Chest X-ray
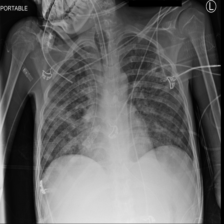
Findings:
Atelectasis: negative
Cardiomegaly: negative
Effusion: positive
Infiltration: negative
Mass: negative
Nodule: negative
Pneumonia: negative
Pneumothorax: negative
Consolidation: positive
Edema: negative
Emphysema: negative
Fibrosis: negative
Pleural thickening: negative
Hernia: negative